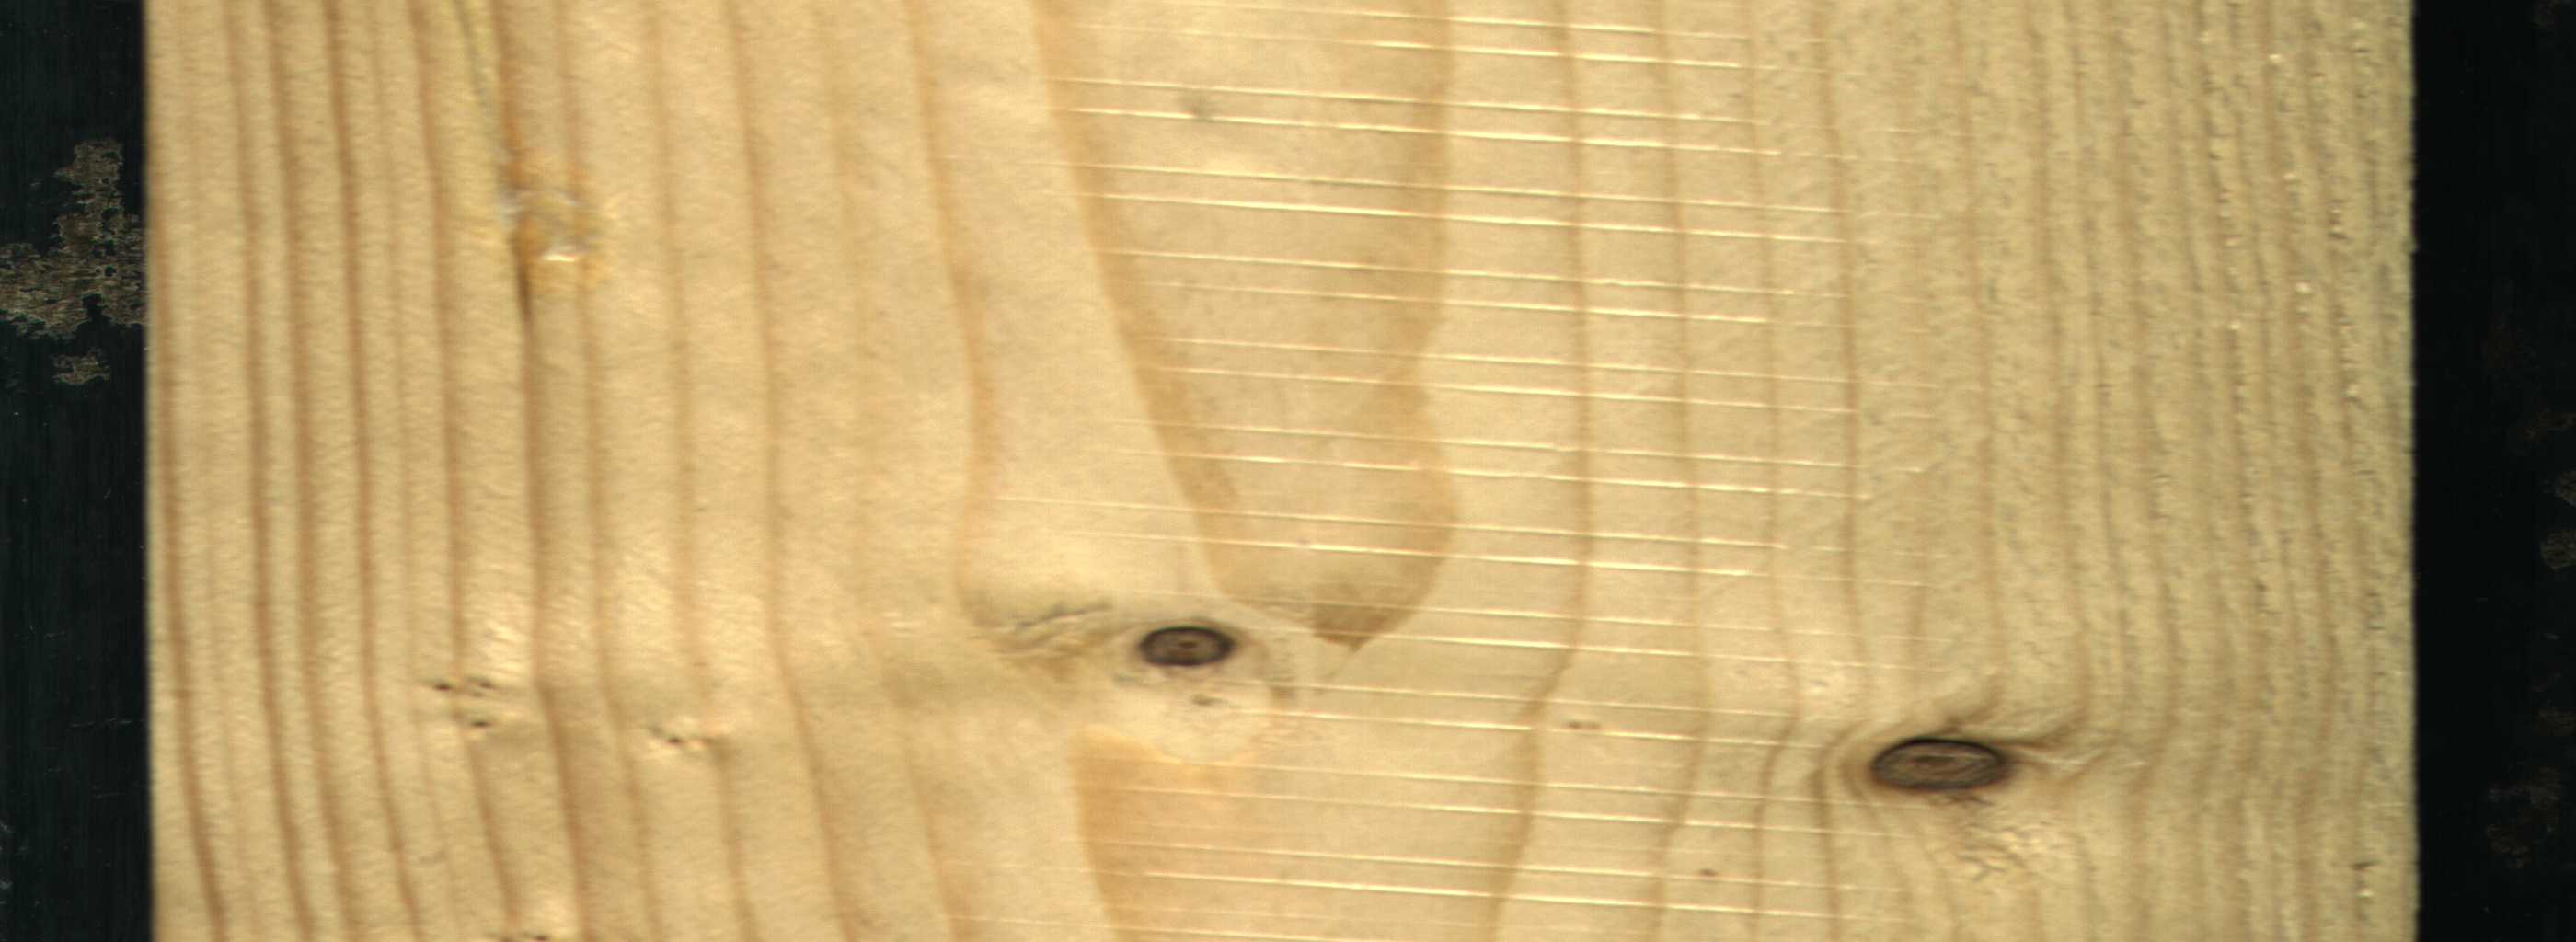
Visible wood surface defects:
resin
Dead_Knot
Dead_Knot